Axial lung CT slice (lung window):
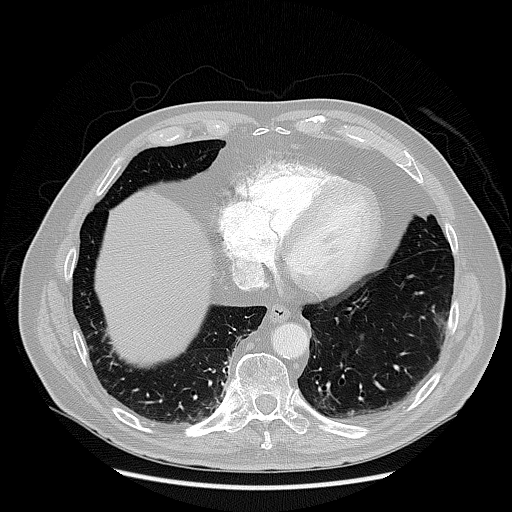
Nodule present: no